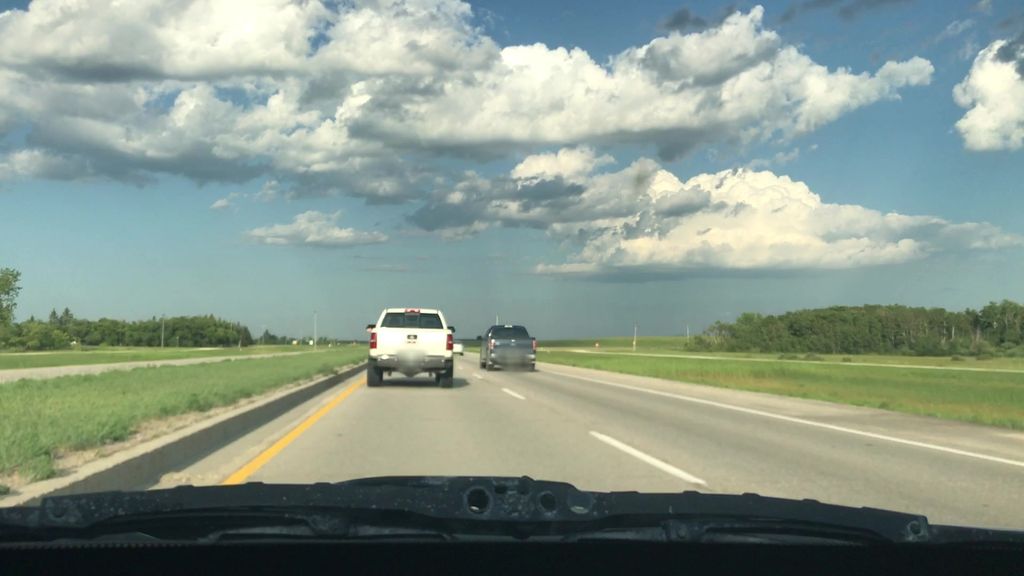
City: winnipeg